You are looking at raw rotor-rig vibration samples arranged as a grayscale image. Classify the rotor condition as one of: normal, misalignment, unbalance, looseness.
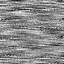
Answer: misalignment